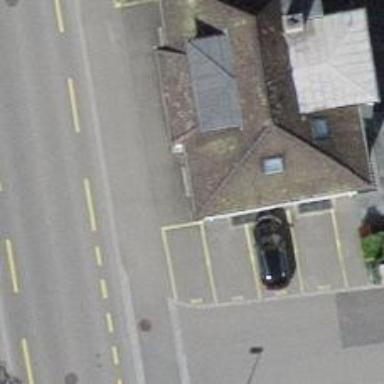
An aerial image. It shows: Post box.